Question: I'm asking myself how manage branching by release and hotfixes.
For example, if we have a main branch, a release branch V1, and a release branch V2 and development branch for each release branch(developmet V1 and V2) and we find a bug in the release branch V1. We have to develop a hotfix, but how merge this hotfix in the release branch V2 and the development branch. Like that : release V1 to Main to release V2 and main to development V1 and V2 ?
If I merge like that, release to release V2 is out of date ?
But how manage the main branch ? Should it not be as stable as possible ? And how this main branch is manage because there is a lot of merge so which version of developpement is in main ?
With this pattern I will cover cases where customers can have differents versions of a product.
Thanks.

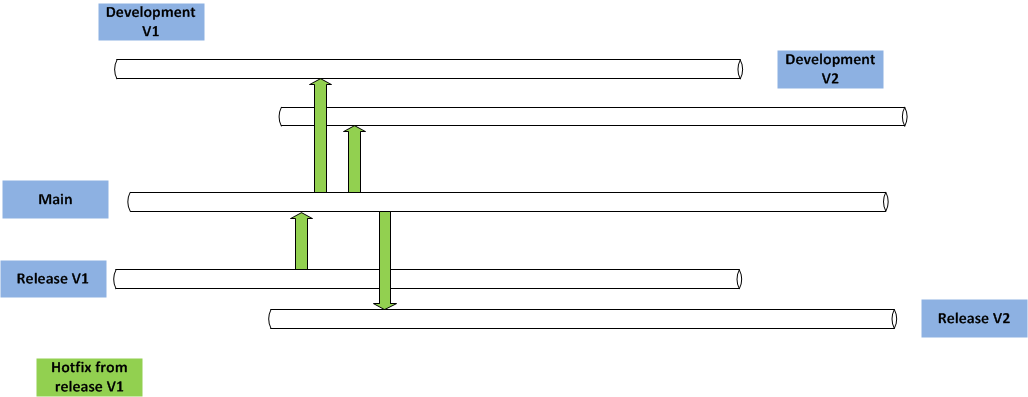
Answer: You do that in following order:
1. Create hotfix in Release 1 branch
2. Merge it to Main
3. Merge it to Release 2
4. Merge it to whatever Development branches you have
(of course, there is a stabilization after each merge)
> But how manage the main branch ? Should it not be as stable as possible ?
Yes, it should. That's why it must be covered with tests.